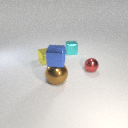
small yellow metal cube behind large brown metal sphere